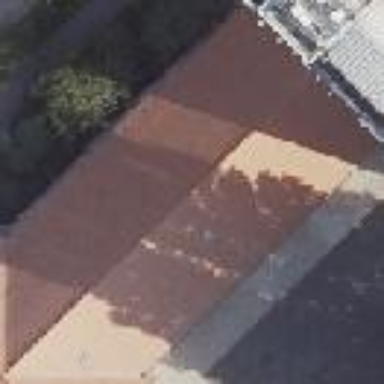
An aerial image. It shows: Office building with gabled roof.